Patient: sex M, age 47
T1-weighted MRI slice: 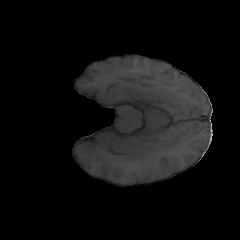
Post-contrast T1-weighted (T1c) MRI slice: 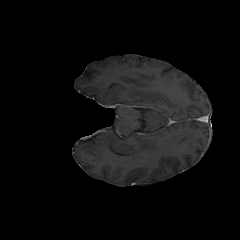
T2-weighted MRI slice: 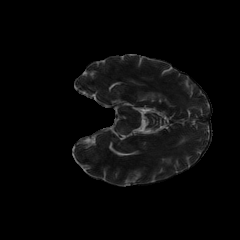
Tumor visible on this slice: yes
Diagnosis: Astrocytoma, IDH-wildtype
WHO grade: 3